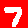
Digit: 7